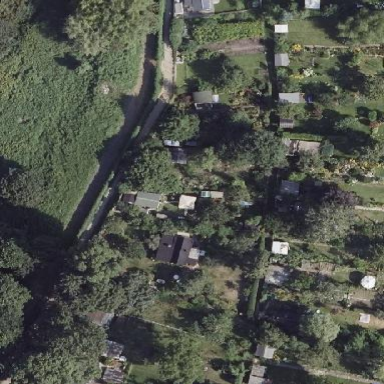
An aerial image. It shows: Allotments area.